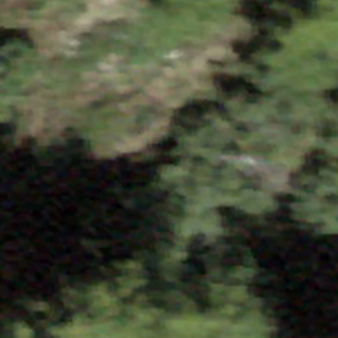
Label: other